Aerial crown-view tile of a tropical tree (Barro Colorado Island, Panama), acquired 20240813:
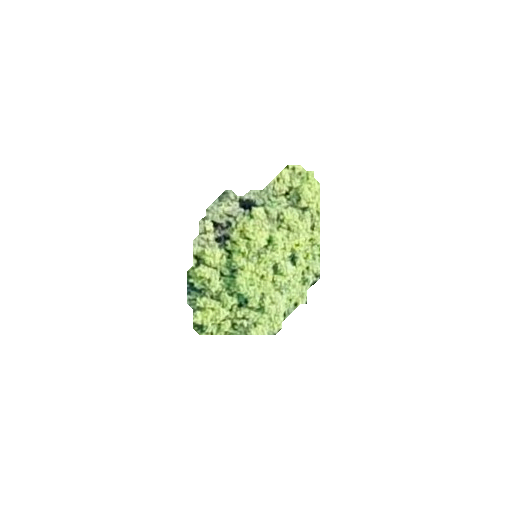
Species: Protium stevensonii
GBIF accepted scientific name: Tetragastris panamensis
Crown area: 25.912 m²